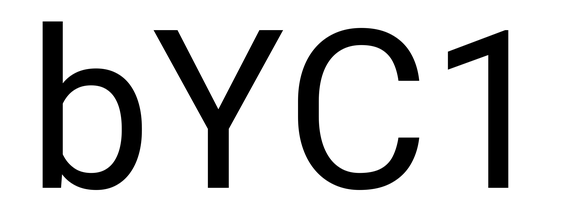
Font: Roboto_Regular